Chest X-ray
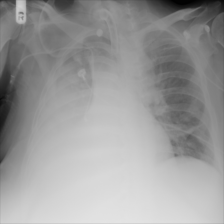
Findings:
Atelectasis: positive
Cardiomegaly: negative
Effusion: negative
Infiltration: negative
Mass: negative
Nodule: negative
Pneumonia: negative
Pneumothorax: negative
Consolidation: negative
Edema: negative
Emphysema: negative
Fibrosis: negative
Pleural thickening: negative
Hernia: negative